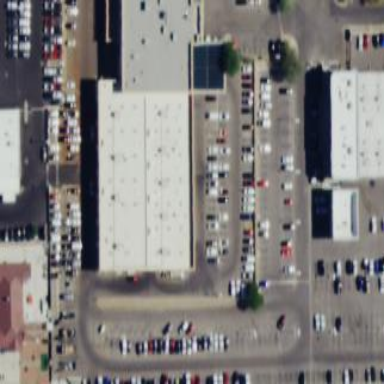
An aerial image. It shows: Car shop building.